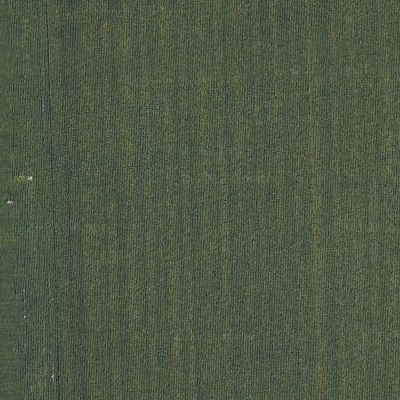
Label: bField